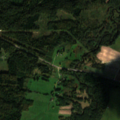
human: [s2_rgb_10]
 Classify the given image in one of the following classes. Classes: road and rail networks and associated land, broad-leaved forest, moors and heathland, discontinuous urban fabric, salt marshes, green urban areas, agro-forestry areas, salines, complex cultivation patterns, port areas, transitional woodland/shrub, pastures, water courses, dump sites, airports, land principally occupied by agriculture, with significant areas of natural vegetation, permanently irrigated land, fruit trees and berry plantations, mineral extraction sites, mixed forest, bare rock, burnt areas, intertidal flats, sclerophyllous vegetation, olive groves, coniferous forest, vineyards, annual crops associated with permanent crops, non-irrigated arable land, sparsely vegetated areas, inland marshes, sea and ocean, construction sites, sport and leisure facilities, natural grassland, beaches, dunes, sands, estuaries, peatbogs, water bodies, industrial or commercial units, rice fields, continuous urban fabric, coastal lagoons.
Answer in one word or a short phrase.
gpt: non-irrigated arable land, pastures, land principally occupied by agriculture, with significant areas of natural vegetation, broad-leaved forest, coniferous forest